Question: I am trying to create a random door in pygame. I have a created a wall structure as such:
'''
level = [
"WWWWWWWWWWWWWWWWWWWWWWWWWWWWWWWWWWWWWWWWW",
"W W",
"W W",
"W W",
"W WWWWWWWWW W",
" W W ",
"W W W W",
"W W W W",
"W W W W",
"W WWWWWWWWW W",
" ",
"W W",
"W W",
"W W",
"W W",
"W W",
"W W",
"W W",
"WWWWWWWWWWWWWWWWWWWWWWWWWWWWWWWWWWWWWWWWW",
]
'''
The image looks like this:

I would like to create a random door in the rectangle in the centre. A person is fixed inside the rectangle in the centre. So he has to try to get out of the random door.
Need some ideas on how to create a random door. Any suggestion is welcome. Better method of implementing is also welcome.
Code:
'''
class Wall(object):
def __init__(self, pos):
walls.append(self)
self.rect = pygame.Rect(pos[0], pos[1], 16, 16)
level = [
"WWWWWWWWWWWWWWWWWWWWWWWWWWWWWWWWWWWWWWWWW",
"W W",
"W W",
"W W",
"W WWWWWWWWW W",
" W W ",
"W W W W",
"W W W W",
"W W W W",
"W WWWWWWWWW W",
" ",
"W W",
"W W",
"W W",
"W W",
"W W",
"W W",
"W W",
"WWWWWWWWWWWWWWWWWWWWWWWWWWWWWWWWWWWWWWWWW",
]
x = y = 0
for row in level:
for col in row:
if col == "W":
Wall((x, y))
x += 16
y += 16
x = 0
for wall in walls:
pygame.draw.rect(screen, (255, 255, 255), wall.rect)
'''
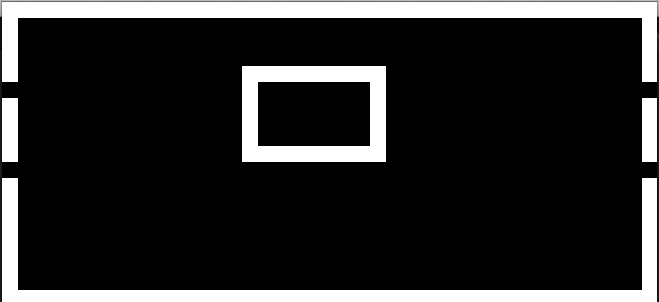
Answer: I would change your 'level' to something that denotes walls that can become a random door. I've chosen "R" to denote walls that have a possibility of being a random door.
'''
level = [
"WWWWWWWWWWWWWWWWWWWWWWWWWWWWWWWWWWWWWWWWW",
"W W",
"W W",
"W W",
"W WRRRRRRRW W",
" R R ",
"W R R W",
"W R R W",
"W R R W",
"W WRRRRRRRW W",
" ",
"W W",
"W W",
"W W",
"W W",
"W W",
"W W",
"W W",
"WWWWWWWWWWWWWWWWWWWWWWWWWWWWWWWWWWWWWWWWW",
]
'''
I've also created a function called 'RandomDoorCreator', which accepts a 'level', and alters the 'level' to include a random "door" -- it really just replaces a random location with ' '.
'''
import random
def RandomDoorCreator(level):
locationsfordoor = []
xpos = ypos = 0
for element in level:
ypos=0
for letter in element:
if letter == 'R':
locationsfordoor.append([xpos,ypos]) #If it's a possible door location, add it to the list of possibilities
ypos+=1
xpos+=1
doorlocation = random.choice(locationsfordoor) #Pick a random location from our list of locations
newrow = list(level[doorlocation[0]]) #Create a list of strings for the row that we want to replace
newrow[doorlocation[1]] = ' ' #Replace the correct value in the row with ' '
del(level[doorlocation[0]]) #Delete the old row from the level
level.insert(doorlocation[0],''.join(newrow)) #Add the new row to the level
'''
Then later, you'd have to edit your 'for' loop to account for the new "R"s:
'''
RandomDoorCreator(level) #Create a random door BEFORE we create walls
x = y = 0
for row in level:
for col in row:
if col == "W" or col == "R": #Only row changed -- we just want to account for our new R values
Wall((x, y))
x += 16
y += 16
x = 0
for wall in walls:
pygame.draw.rect(screen, (255, 255, 255), wall.rect)
'''
The reason that I like this method is that you can create multiple levels which are completely different, and still pass it to the function without any additional code. It also makes it visually easy to choose possible randomized door locations which I think can aid in the production of the game.